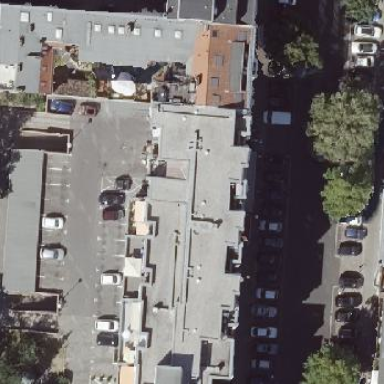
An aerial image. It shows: Image showing building with apartments.